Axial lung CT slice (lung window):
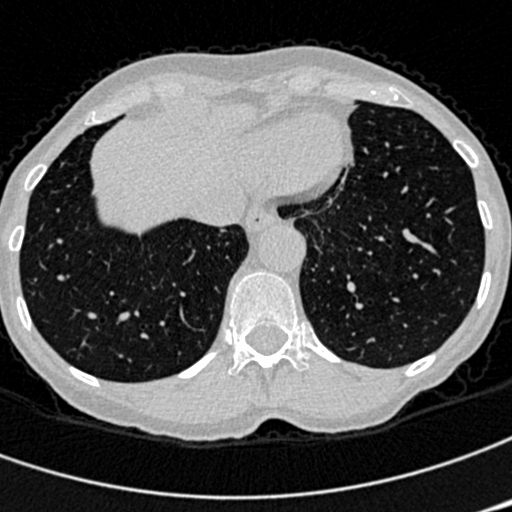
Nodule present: no